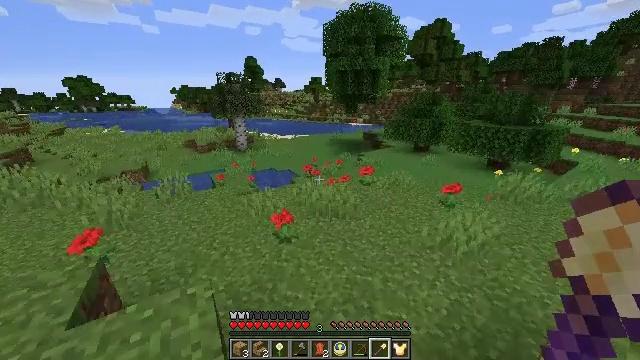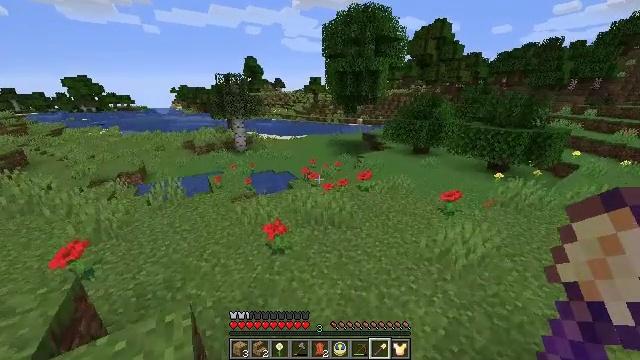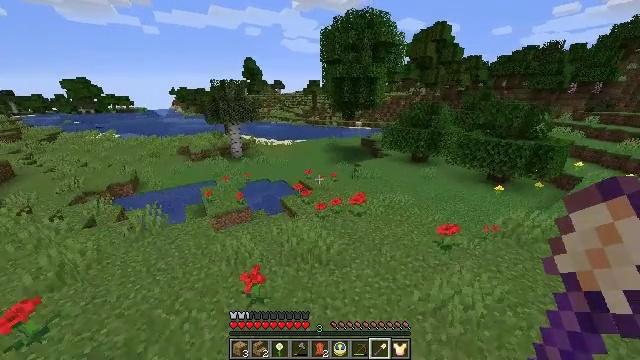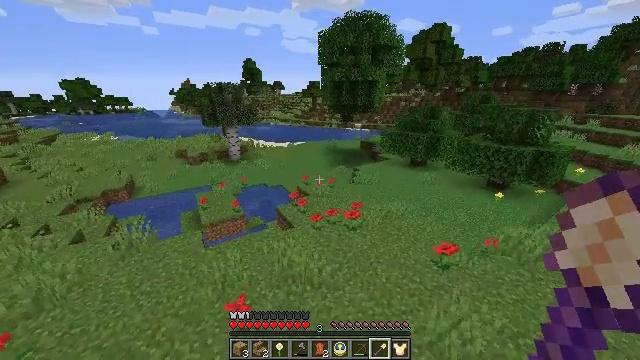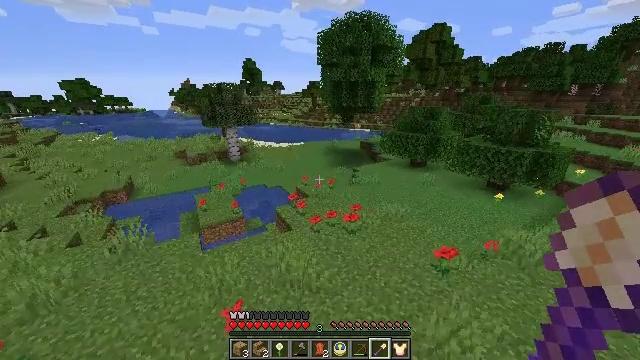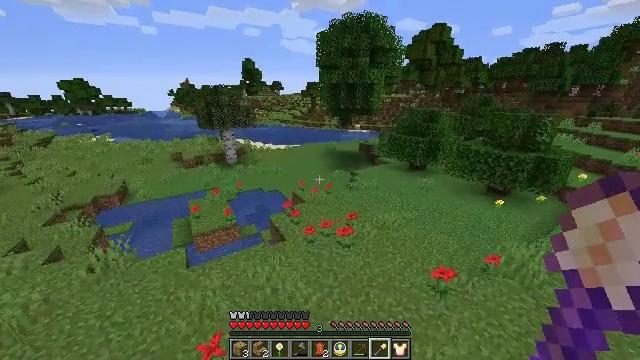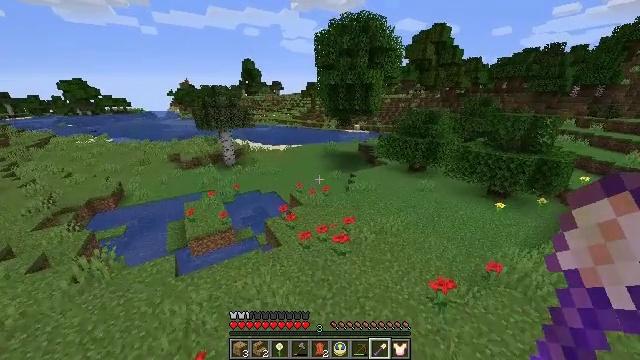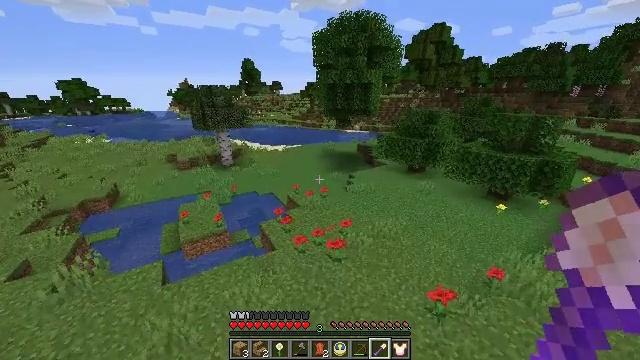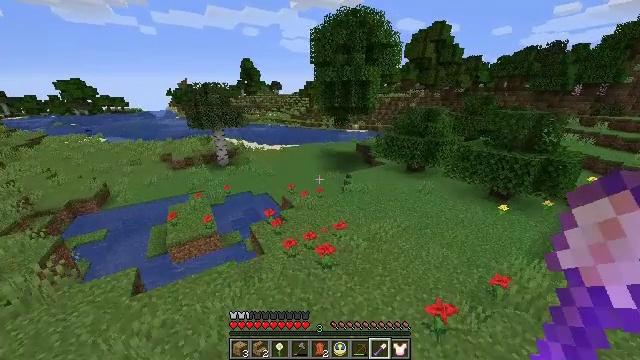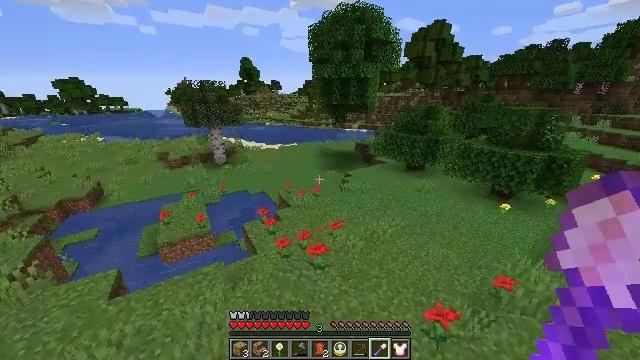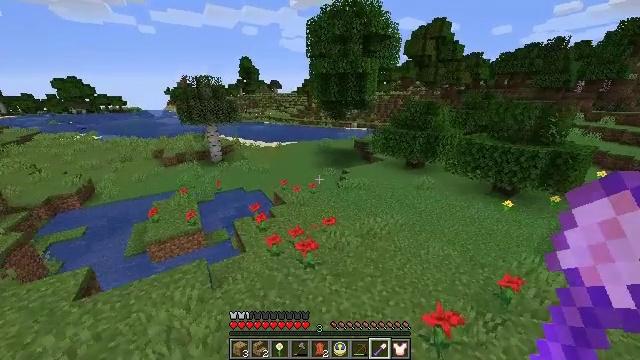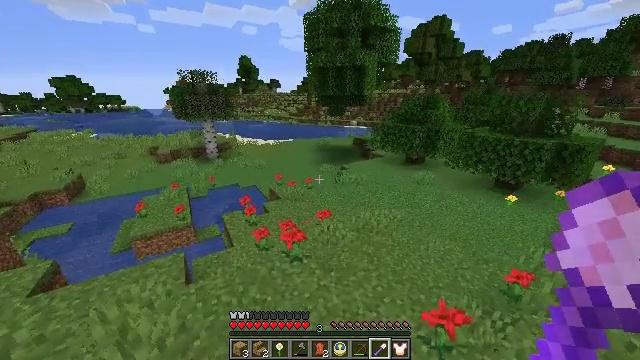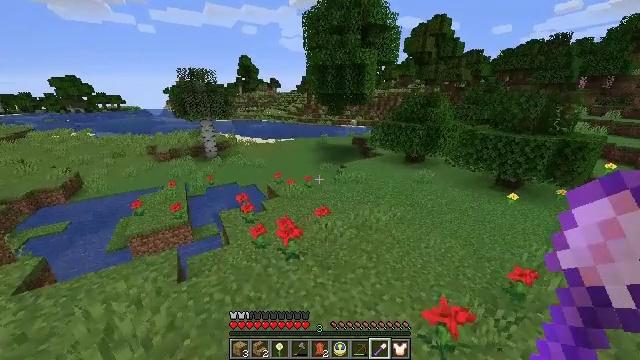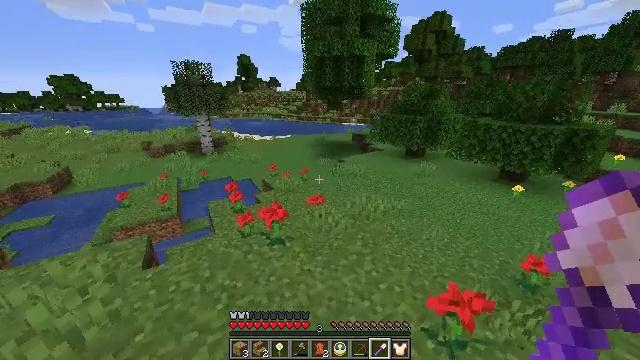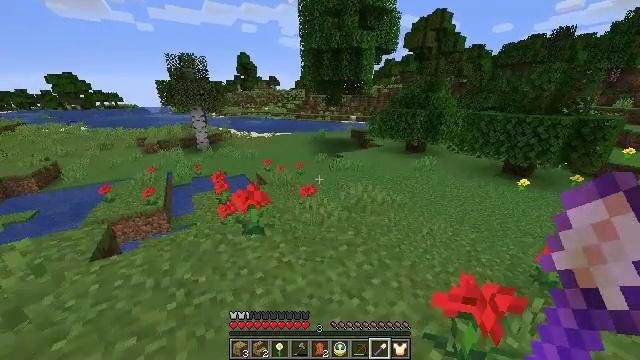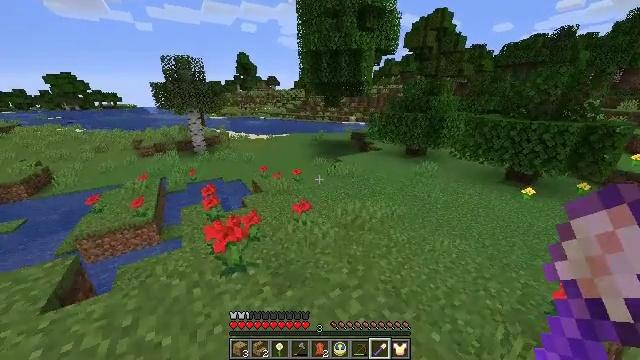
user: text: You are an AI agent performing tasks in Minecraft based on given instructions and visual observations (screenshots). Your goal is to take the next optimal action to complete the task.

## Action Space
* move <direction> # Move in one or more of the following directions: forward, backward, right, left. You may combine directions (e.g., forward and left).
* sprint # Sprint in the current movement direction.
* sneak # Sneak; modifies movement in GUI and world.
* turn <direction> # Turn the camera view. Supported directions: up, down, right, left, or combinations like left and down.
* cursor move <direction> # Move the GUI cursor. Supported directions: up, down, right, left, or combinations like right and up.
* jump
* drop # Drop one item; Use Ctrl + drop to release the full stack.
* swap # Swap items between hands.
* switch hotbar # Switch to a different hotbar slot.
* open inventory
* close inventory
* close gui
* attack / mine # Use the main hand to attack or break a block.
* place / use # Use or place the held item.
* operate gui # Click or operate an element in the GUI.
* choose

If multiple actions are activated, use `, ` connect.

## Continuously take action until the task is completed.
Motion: motion action
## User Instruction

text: Collect sand to make glass.
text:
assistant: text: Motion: move forward and move right, jump
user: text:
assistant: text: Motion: move forward and move right, jump
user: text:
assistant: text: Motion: move forward and move right, jump
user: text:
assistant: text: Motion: move forward and move right, jump
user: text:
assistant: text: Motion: move forward and move right, jump
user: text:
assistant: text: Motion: move forward and move right, jump
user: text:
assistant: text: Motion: move forward and move right, jump
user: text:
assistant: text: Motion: move forward and move right, jump
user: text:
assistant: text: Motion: move forward and move right, jump
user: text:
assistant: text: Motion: move forward and move right, jump
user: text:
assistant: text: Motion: move forward and move right, jump
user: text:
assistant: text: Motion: move forward, jump
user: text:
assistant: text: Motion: move forward, jump
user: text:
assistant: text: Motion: move forward, jump
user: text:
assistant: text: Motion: move forward, jump
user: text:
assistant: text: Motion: move forward, jump
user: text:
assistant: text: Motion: move forward, jump
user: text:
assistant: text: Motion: move forward, jump
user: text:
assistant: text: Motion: move forward, jump
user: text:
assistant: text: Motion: move forward, jump
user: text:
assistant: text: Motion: move forward, jump
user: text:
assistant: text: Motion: move forward, jump
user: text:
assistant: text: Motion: move forward, jump
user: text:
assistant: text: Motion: move forward, turn left, jump
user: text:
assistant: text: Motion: move forward, turn left, jump
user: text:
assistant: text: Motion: move forward, turn left, jump
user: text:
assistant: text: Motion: move forward, turn left, jump
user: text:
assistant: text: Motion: move forward, jump
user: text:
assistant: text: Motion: move forward, jump
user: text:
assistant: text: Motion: move forward, jump